Question: I just found a <URL>, on which there is a cool sparking animation for a 'button', but for Android.
'Animation'

However, I want that for my website, so I started designing that myself.
Firstly, I <URL>. And then, by these points I made a road map, which is what I'm following while writing code:
- 'scale()'- 'scale()'- 'background-color''scale()'- 'scale()''z-index'-
'''
svg {
position: absolute;
top: 0;
width: 100px;
height: 100px;
transition: 0.5s;
fill:gray;
}
svg:hover {
animation: up-svg 1s;
fill: darkorange;
z-index: 1;
}
svg:hover~.svg {
animation: up-one 0.5s;
display: block;
}
svg:hover~.svg1 {
animation: up-two 1s;
display: block;
}
.svg {
position: absolute;
top: 0;
border-radius: 50%;
width: 100px;
height: 100px;
background-color: orange;
display: none;
transform: scale(0.9);
transition: 0.5s;
}
.svg1 {
position: absolute;
top: 0;
border-radius: 50%;
width: 100px;
height: 100px;
background-color: white;
display: none;
transition: 0.5s;
}
@keyframes up-one {
0% {
transform: scale(0);
}
40% {
transform: scale(0);
}
100% {
transform: scale(0.9);
}
}
@keyframes up-two {
0% {
transform: scale(0);
}
37.5% {
transform: scale(0);
}
50% {
transform: scale(0.25);
}
62.5% {
transform: scale(0.5);
}
75% {
transform: scale(0.75);
}
87.5% {
transform: scale(0.9);
}
100% {
transform: scale(1);
}
}
@keyframes up-svg {
0% {
transform: scale(1);
fill: gray;
z-index: 0;
}
70% {
transform: scale(0);
fill: darkorange;
z-index: 1;
}
100% {
transform: scale(1);
fill: darkorange;
z-index: 1;
}
}
'''
'''
<svg id="s-tt" class="s-icon" role="img" viewBox="0 0 24 24" xmlns="http://www.w3.org/2000/svg"><path d="M23.954 4.569c-.885.389-1.83.654-2.825.775 1.014-.611 1.794-1.574 2.163-2.723-.951.555-2.005.959-3.127 1.184-.896-.959-2.173-1.559-3.591-1.559-2.717 0-4.92 2.203-4.92 4.917 0 .39.045.765.127 1.124C7.691 8.094 4.066 6.13 1.64 3.161c-.427.722-.666 1.561-.666 2.475 0 1.71.87 3.213 2.188 4.096-.807-.026-1.566-.248-2.228-.616v.061c0 2.385 1.693 4.374 3.946 4.827-.413.111-.849.171-1.296.171-.314 0-.615-.03-.916-.086.631 1.953 2.445 3.377 4.604 3.417-1.68 1.319-3.809 2.105-6.102 2.105-.39 0-.779-.023-1.17-.067 2.189 1.394 4.768 2.209 7.557 2.209 9.054 0 13.999-7.496 13.999-13.986 0-.209 0-.42-.015-.63.961-.689 1.8-1.56 2.46-2.548l-.047-.02z"/></svg>
<div class="svg"></div>
<div class="svg1"></div>
'''
I've tried my best, but still it is not looking like the expected one, and I was stuck with that circles scattering too.
Colors are not the priority right now. And I am sticking with the 'hover' property () for now until the animation is complete.
Can anyone help me make that kind of animation?
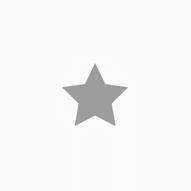
Answer: Here is my idea where I will only rely on CSS and few element. I will detail each part alone then I will combine this into one animation.
For the icon part (the star) I would do the same but I will probably consider a 'grayscale' filter to have a generic effect that work with any element and any color.
'''
.magic i{
color:red;
filter:grayscale(100%);
}
.magic:hover i{
animation:change 1s forwards;
}
@keyframes change{
50% {
transform:scale(0);
filter:grayscale(100%);
}
51% {
filter:grayscale(0%);
}
100% {
transform:scale(1);
filter:grayscale(0%);
}
}
'''
'''
<link rel="stylesheet" href="https://use.fontawesome.com/releases/v5.7.1/css/all.css">
<span class="magic">
<i class="fas fa-star fa-5x"></i>
</span>
'''
For the circle I will consider only one element and the trick here is to rely on border coloration vs background coloration. We initially make the height/width to be '0' and we only have border thus it will be a full circle. Then we simply decrease the thickness of border while keeping the overall width the same. So we will do:
1. Start form width/height 0 and border-width 0
2. We increase border-width to create the scale effect
3. We decrease the border-width while increasing width/height to keep the overall width/height the same.
'''
.circle {
display:inline-block;
width:0px;
height:0px;
border-radius:50%;
border-color:orange;
border-style:solid;
border-width:0px;
box-sizing:border-box;
}
body:hover .circle {
animation:change 1s forwards;
}
@keyframes change {
50% {
border-width:25px;
}
100% {
border-width:0;
width:50px;
height:50px;
}
}
body {
min-height:100px;
}
'''
'''
<span class="circle"></span>
'''
This solution has a small drawback as it will make the element to increase from the top left and not the center. We can correct this by using scale instead of changing width/height:
'''
.circle {
display:inline-block;
width:50px;
height:50px;
border-radius:50%;
border-color:orange;
border-style:solid;
border-width:25px;
transform:scale(0);
box-sizing:border-box;
}
body:hover .circle {
animation:change 1s linear forwards;
}
@keyframes change {
50% {
transform:scale(1);
border-width:25px;
}
100% {
transform:scale(1);
border-width:0;
}
}
body {
min-height:100px;
}
'''
'''
<span class="circle"></span>
'''
We can still simplify considering a simple transition:
'''
.circle {
display:inline-block;
width:50px;
height:50px;
border-radius:50%;
border-color:orange;
border-style:solid;
border-width:25px;
transform:scale(0);
box-sizing:border-box;
transition:
transform 0.5s,
border-width 0.5s 0.5s;
}
body:hover .circle {
border-width:0;
transform:scale(1);
}
body {
min-height:100px;
}
'''
'''
<span class="circle"></span>
'''
---
Now the tricky part and the small circles. For this I will rely on 'radial-gradient' and scale. the idea is to create the small circles with gradient inside one element and using scale we will create the expanding effect.
'''
.small {
display:inline-block;
width:100px;
height:100px;
background:
/*4 reds*/
radial-gradient(circle,red 50%,transparent 60%),
radial-gradient(circle,red 50%,transparent 60%),
radial-gradient(circle,red 50%,transparent 60%),
radial-gradient(circle,red 50%,transparent 60%),
/*4 oranges*/
radial-gradient(circle,orange 50%,transparent 60%),
radial-gradient(circle,orange 50%,transparent 60%),
radial-gradient(circle,orange 50%,transparent 60%),
radial-gradient(circle,orange 50%,transparent 60%);
background-size:16px 16px;
background-position:
calc(50% - 30px) calc(50% - 30px),
calc(50% + 30px) calc(50% - 30px),
calc(50% - 30px) calc(50% + 30px),
calc(50% + 30px) calc(50% + 30px),
calc(50% + 0px) calc(50% + 40px),
calc(50% + 40px) calc(50% + 0px),
calc(50% - 40px) calc(50% + 0px),
calc(50% + 0px) calc(50% - 40px);
background-repeat:no-repeat;
border-radius:50%;
}
'''
'''
<span class="small"></span>
'''
I have created 8 circles and placed them by offseting from the center (check this answer to get more details about how 'background-position' works: <URL>. You simply need to adjust the size, position and color of the circle like you want.
And here is with animation:
'''
.small {
display:inline-block;
width:100px;
height:100px;
background:
/*4 reds*/
radial-gradient(circle,red 50%,transparent 60%),
radial-gradient(circle,red 50%,transparent 60%),
radial-gradient(circle,red 50%,transparent 60%),
radial-gradient(circle,red 50%,transparent 60%),
/*4 oranges*/
radial-gradient(circle,orange 50%,transparent 60%),
radial-gradient(circle,orange 50%,transparent 60%),
radial-gradient(circle,orange 50%,transparent 60%),
radial-gradient(circle,orange 50%,transparent 60%);
background-size:16px 16px;
background-position:
calc(50% - 30px) calc(50% - 30px),
calc(50% + 30px) calc(50% - 30px),
calc(50% - 30px) calc(50% + 30px),
calc(50% + 30px) calc(50% + 30px),
calc(50% + 0px) calc(50% + 40px),
calc(50% + 40px) calc(50% + 0px),
calc(50% - 40px) calc(50% + 0px),
calc(50% + 0px) calc(50% - 40px);
background-repeat:no-repeat;
border-radius:50%;
transform:scale(0);
transition:transform 0.5s,opacity 0.4s 0.4s;
}
body {
min-height:200px;
}
body:hover .small {
transform:scale(1);
opacity:0;
}
'''
'''
<span class="small"></span>
'''
If you want a more accurate animation you can also consider decreasing the circles by reducing the 'background-size'.
'''
.small {
display:inline-block;
width:100px;
height:100px;
background:
/*4 reds*/
radial-gradient(circle,red 50%,transparent 60%),
radial-gradient(circle,red 50%,transparent 60%),
radial-gradient(circle,red 50%,transparent 60%),
radial-gradient(circle,red 50%,transparent 60%),
/*4 oranges*/
radial-gradient(circle,orange 50%,transparent 60%),
radial-gradient(circle,orange 50%,transparent 60%),
radial-gradient(circle,orange 50%,transparent 60%),
radial-gradient(circle,orange 50%,transparent 60%);
background-size:16px 16px; /*at least 2x7px */
background-position:
calc(50% - 30px) calc(50% - 30px),
calc(50% + 30px) calc(50% - 30px),
calc(50% - 30px) calc(50% + 30px),
calc(50% + 30px) calc(50% + 30px),
calc(50% + 0px) calc(50% + 40px),
calc(50% + 40px) calc(50% + 0px),
calc(50% - 40px) calc(50% + 0px),
calc(50% + 0px) calc(50% - 40px);
background-repeat:no-repeat;
border-radius:50%;
transform:scale(0);
transition:transform 0.5s,opacity 0.4s 0.4s,background-size 0.5s 0.4s;
}
body {
min-height:200px;
}
body:hover .small {
transform:scale(1);
opacity:0;
background-size:0 0;
}
'''
'''
<span class="small"></span>
'''
Now you simply do the same with the other small circles by changing some of the values.
## Let's put all this together!
'''
.magic {
display:inline-block;
margin:50px;
position:relative;
}
.magic i{
color:orange;
filter:grayscale(100%);
position:relative;
}
.magic:hover i{
animation:change 1s forwards;
}
@keyframes change{
50% {
transform:scale(0);
filter:grayscale(100%);
}
51% {
filter:grayscale(0%);
}
100% {
transform:scale(1);
filter:grayscale(0%);
}
}
/**/
.magic:before {
content:"";
position:absolute;
top:calc(50% - 45px);
left:calc(50% - 45px);
width:90px;
height:90px;
border-radius:50%;
border-color:orange;
border-style:solid;
border-width:45px;
transform:scale(0);
box-sizing:border-box;
}
.magic:hover::before {
transition:
transform 0.5s,
border-width 0.5s 0.5s;
border-width:0;
transform:scale(1);
}
/**/
.magic::after {
content:"";
position:absolute;
width:160px;
height:160px;
left:calc(50% - 80px);
top:calc(50% - 80px);
background:
/*4 reds*/
radial-gradient(circle,red 50%,transparent 60%),
radial-gradient(circle,red 50%,transparent 60%),
radial-gradient(circle,red 50%,transparent 60%),
radial-gradient(circle,red 50%,transparent 60%),
/*4 oranges*/
radial-gradient(circle,orange 50%,transparent 60%),
radial-gradient(circle,orange 50%,transparent 60%),
radial-gradient(circle,orange 50%,transparent 60%),
radial-gradient(circle,orange 50%,transparent 60%);
background-size:16px 16px;
background-position:
calc(50% - 50px) calc(50% - 50px),
calc(50% + 50px) calc(50% - 50px),
calc(50% - 50px) calc(50% + 50px),
calc(50% + 50px) calc(50% + 50px),
calc(50% + 0px) calc(50% + 70px),
calc(50% + 70px) calc(50% + 0px),
calc(50% - 70px) calc(50% + 0px),
calc(50% + 0px) calc(50% - 70px);
background-repeat:no-repeat;
border-radius:50%;
transform:scale(0);
}
.magic:hover:after {
transform:scale(1);
opacity:0;
background-size:0 0;
transition:
transform 0.5s 0.5s,
opacity 0.4s 0.9s,
background-size 0.5s 0.9s;
}
'''
'''
<link rel="stylesheet" href="https://use.fontawesome.com/releases/v5.7.1/css/all.css">
<span class="magic">
<i class="fas fa-star fa-5x"></i>
</span>
<span class="magic">
<i class="fas fa-user fa-5x"></i>
</span>
'''
As I said, it's not perfect but very close to what you want with less of element and with the needed details so you can easily adjust the different values. It's also easy to use with any icon since you only have to add a wrapper to your icon.
I didn't add the tiny circles for simplicity but we can consider another pseudo element and easily add them:
'''
.magic {
display:inline-block;
margin:50px;
position:relative;
}
.magic i{
color:orange;
filter:grayscale(100%);
}
.magic:hover i{
animation:change 1s forwards;
}
@keyframes change{
50% {
transform:scale(0);
filter:grayscale(100%);
}
51% {
filter:grayscale(0%);
}
100% {
transform:scale(1);
filter:grayscale(0%);
}
}
/**/
.magic:before {
content:"";
position:absolute;
top:calc(50% - 45px);
left:calc(50% - 45px);
width:90px;
height:90px;
border-radius:50%;
border-color:orange;
border-style:solid;
border-width:45px;
transform:scale(0);
box-sizing:border-box;
}
.magic:hover::before {
border-width:0;
transform:scale(1);
transition:
transform 0.5s,
border-width 0.5s 0.5s;
}
/**/
.magic::after,
.magic i::after{
content:"";
position:absolute;
width:160px;
height:160px;
left:calc(50% - 80px);
top:calc(50% - 80px);
background:
/*4 reds*/
radial-gradient(circle,red 50%,transparent 60%),
radial-gradient(circle,red 50%,transparent 60%),
radial-gradient(circle,red 50%,transparent 60%),
radial-gradient(circle,red 50%,transparent 60%),
/*4 oranges*/
radial-gradient(circle,orange 50%,transparent 60%),
radial-gradient(circle,orange 50%,transparent 60%),
radial-gradient(circle,orange 50%,transparent 60%),
radial-gradient(circle,orange 50%,transparent 60%);
background-size:16px 16px;
background-position:
calc(50% - 50px) calc(50% - 50px),
calc(50% + 50px) calc(50% - 50px),
calc(50% - 50px) calc(50% + 50px),
calc(50% + 50px) calc(50% + 50px),
calc(50% + 0px) calc(50% + 70px),
calc(50% + 70px) calc(50% + 0px),
calc(50% - 70px) calc(50% + 0px),
calc(50% + 0px) calc(50% - 70px);
background-repeat:no-repeat;
border-radius:50%;
transform:scale(0);
}
.magic i::after {
background-size:10px 10px;
transform:rotate(10deg) scale(0);
}
.magic:hover:after {
transform:scale(1);
opacity:0;
background-size:0 0;
transition:transform 0.5s 0.5s,opacity 0.4s 0.9s,background-size 0.5s 0.9s;
}
.magic:hover i:after {
transform:rotate(10deg) scale(1);
opacity:0;
background-size:0 0;
transition:transform 0.5s 0.5s,opacity 0.4s 0.9s,background-size 0.5s 0.9s;
}
/**/
'''
'''
<link rel="stylesheet" href="https://use.fontawesome.com/releases/v5.7.1/css/all.css">
<span class="magic">
<i class="fas fa-star fa-5x"></i>
</span>
<span class="magic">
<i class="fas fa-user fa-5x"></i>
</span>
'''
Here is an improvement of the code considering some CSS variable and using more flexbile unit to easily control the dimension:
'''
.magic {
display:inline-block;
margin:50px;
position:relative;
--r:45px;
}
.magic i{
color:orange;
filter:grayscale(100%);
}
.magic:hover i{
animation:change 1s forwards;
}
@keyframes change{
50% {
transform:scale(0);
filter:grayscale(100%);
}
51% {
filter:grayscale(0%);
}
100% {
transform:scale(1);
filter:grayscale(0%);
}
}
/**/
.magic:before {
content:"";
position:absolute;
top:calc(50% - var(--r));
left:calc(50% - var(--r));
width:calc(2*var(--r));
height:calc(2*var(--r));
border-radius:50%;
border:solid orange var(--r);
transform:scale(0);
box-sizing:border-box;
}
.magic:hover::before {
border-width:0;
transform:scale(1);
transition:
transform 0.5s,
border-width 0.5s 0.5s;
}
/**/
.magic::after,
.magic i::after{
content:"";
position:absolute;
width: calc(4*var(--r));
height:calc(4*var(--r));
left:calc(50% - 2*var(--r));
top: calc(50% - 2*var(--r));
--c1:radial-gradient(circle,red 50% ,transparent 60%);
--c2:radial-gradient(circle,orange 50%,transparent 60%);
background:
/*4 reds*/
var(--c1),var(--c1),var(--c1),var(--c1),
/*4 oranges*/
var(--c2),var(--c2),var(--c2),var(--c2);
background-size:calc(var(--r)/3) calc(var(--r)/3);
background-position:
calc(50% - var(--r)) calc(50% - var(--r)),
calc(50% + var(--r)) calc(50% - var(--r)),
calc(50% - var(--r)) calc(50% + var(--r)),
calc(50% + var(--r)) calc(50% + var(--r)),
calc(50% + 0px) calc(50% + var(--r)*1.414),
calc(50% + var(--r)*1.414) calc(50% + 0px),
calc(50% - var(--r)*1.414) calc(50% + 0px),
calc(50% + 0px) calc(50% - var(--r)*1.414);
background-repeat:no-repeat;
transform:scale(0);
}
.magic i::after {
background-size:calc(var(--r)/5) calc(var(--r)/5);
transform:rotate(55deg) scale(0);
}
.magic:hover:after {
transform:scale(1);
opacity:0;
background-size:0 0;
transition:
transform 0.5s 0.5s,
opacity 0.4s 0.9s,
background-size 0.5s 0.9s;
}
.magic:hover i:after {
transform:rotate(55deg) scale(1);
opacity:0;
background-size:0 0;
transition:
transform 0.5s 0.5s,
opacity 0.4s 0.9s,
background-size 0.5s 0.9s;
}
/**/
'''
'''
<link rel="stylesheet" href="https://use.fontawesome.com/releases/v5.7.1/css/all.css">
<span class="magic" style="--r:80px;">
<i class="fas fa-star fa-10x"></i>
</span>
<span class="magic">
<i class="fas fa-user fa-5x"></i>
</span>
<span class="magic" style="--r:20px;">
<i class="far fa-bell fa-3x"></i>
</span>
'''
Basically the variable 'r' will define the radius of the whole shape and you can easily changing based on the size of your icon.
---
Here is a <URL> demo if you want to play with the code